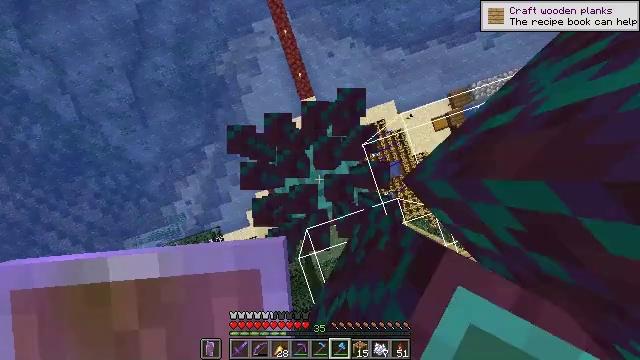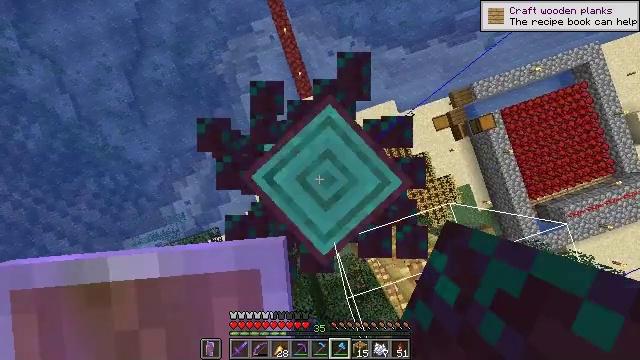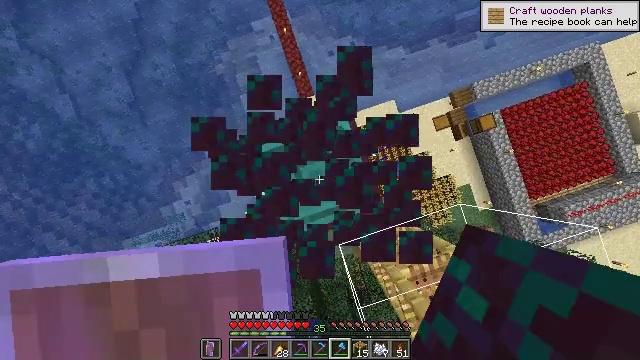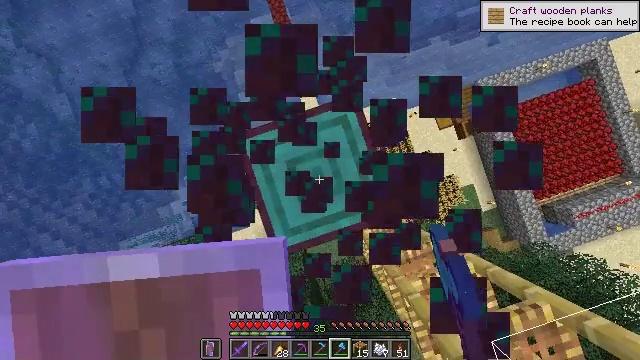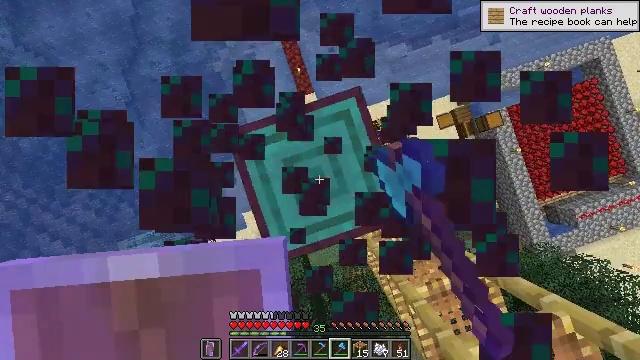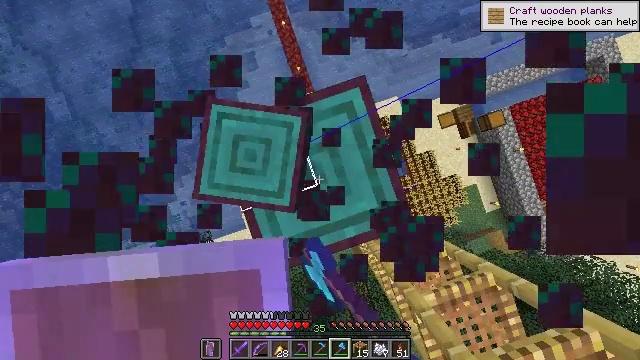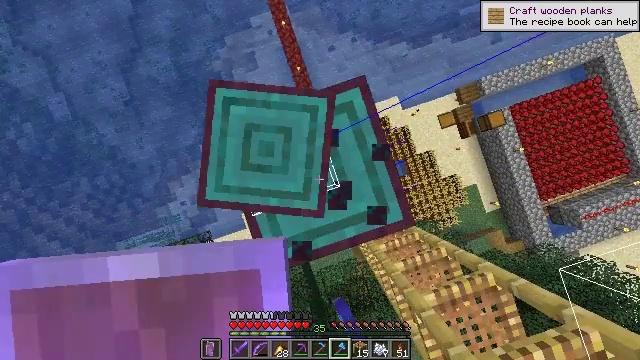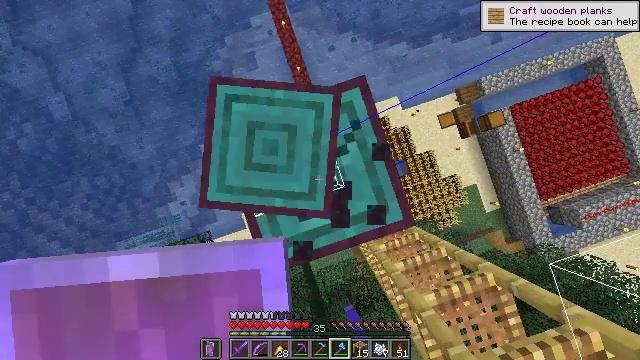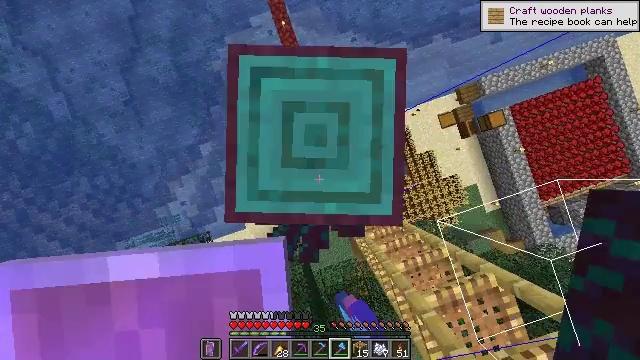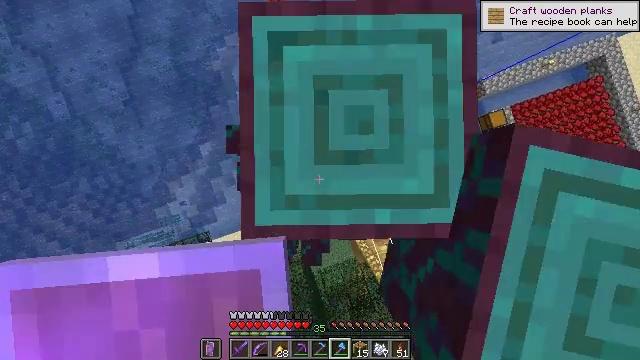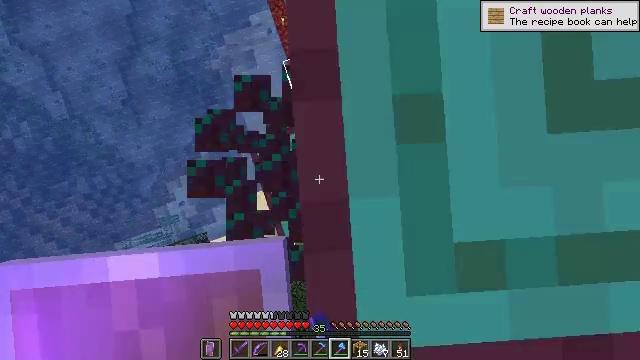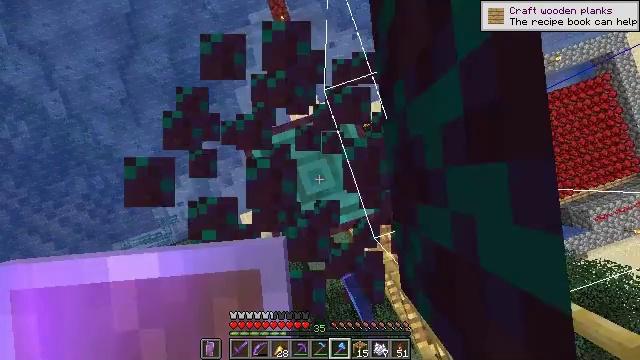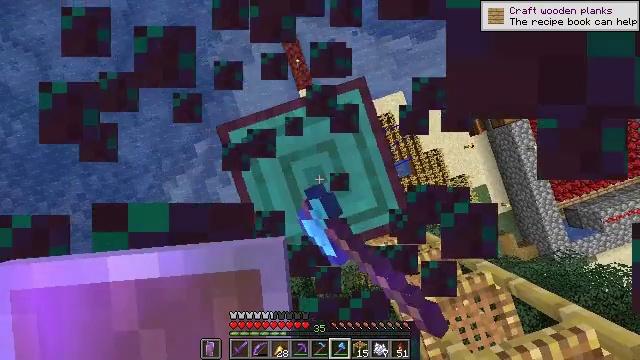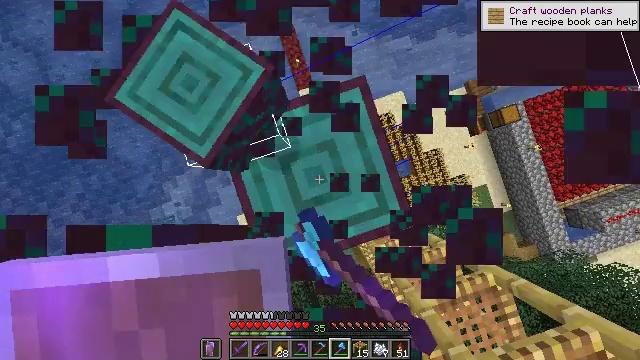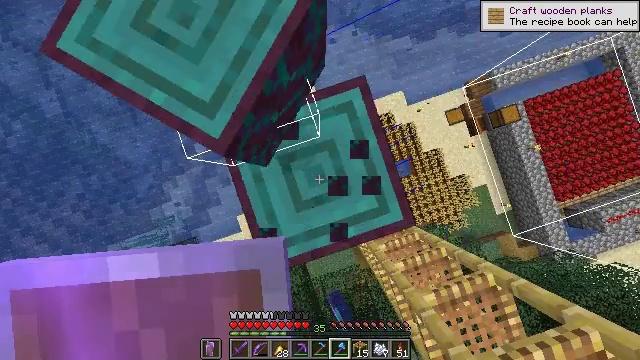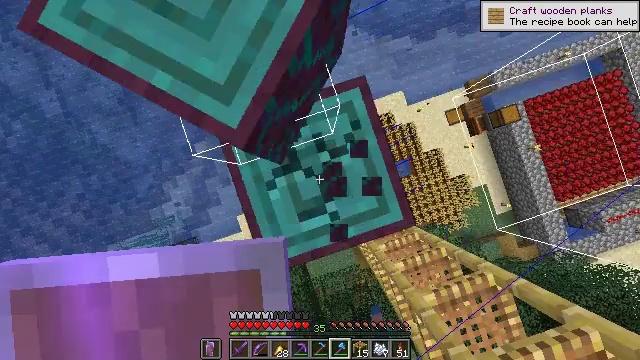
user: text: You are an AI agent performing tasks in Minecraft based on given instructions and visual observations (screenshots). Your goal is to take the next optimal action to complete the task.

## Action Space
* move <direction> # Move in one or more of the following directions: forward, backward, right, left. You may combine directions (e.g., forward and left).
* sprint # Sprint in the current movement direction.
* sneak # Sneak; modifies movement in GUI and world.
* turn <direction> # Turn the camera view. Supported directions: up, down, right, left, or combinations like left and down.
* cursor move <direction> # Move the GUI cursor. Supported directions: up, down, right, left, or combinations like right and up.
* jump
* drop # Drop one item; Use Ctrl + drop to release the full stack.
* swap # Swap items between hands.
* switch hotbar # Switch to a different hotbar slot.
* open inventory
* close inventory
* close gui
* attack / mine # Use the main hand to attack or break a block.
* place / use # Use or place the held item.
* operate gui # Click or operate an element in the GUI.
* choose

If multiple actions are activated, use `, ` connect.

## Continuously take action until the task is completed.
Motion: motion action
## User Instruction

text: Destroy the warped stem to gather materials.
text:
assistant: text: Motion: attack / mine
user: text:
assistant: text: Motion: attack / mine
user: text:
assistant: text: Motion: attack / mine
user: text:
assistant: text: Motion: attack / mine
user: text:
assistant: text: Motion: attack / mine
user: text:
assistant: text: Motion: attack / mine
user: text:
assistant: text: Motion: attack / mine
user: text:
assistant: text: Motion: attack / mine
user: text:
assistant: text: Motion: attack / mine
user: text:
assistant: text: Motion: attack / mine
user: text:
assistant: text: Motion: attack / mine
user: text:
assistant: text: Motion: attack / mine
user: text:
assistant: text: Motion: attack / mine
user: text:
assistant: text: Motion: attack / mine
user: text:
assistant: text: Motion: attack / mine
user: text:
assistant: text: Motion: attack / mine
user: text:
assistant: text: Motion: attack / mine
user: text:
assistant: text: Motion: attack / mine
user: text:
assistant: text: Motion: attack / mine
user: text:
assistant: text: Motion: attack / mine
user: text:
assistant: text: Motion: attack / mine
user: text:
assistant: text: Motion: attack / mine
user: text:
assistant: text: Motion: attack / mine
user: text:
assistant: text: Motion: attack / mine
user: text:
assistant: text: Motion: attack / mine
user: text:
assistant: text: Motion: attack / mine
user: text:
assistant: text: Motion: attack / mine
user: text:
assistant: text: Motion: attack / mine
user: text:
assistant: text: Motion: attack / mine
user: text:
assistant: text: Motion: attack / mine